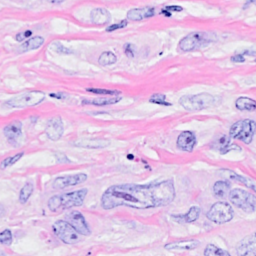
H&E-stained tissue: Breast